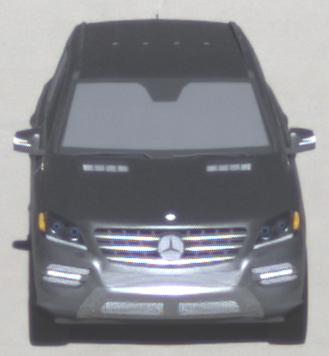
Make: Mercedes-Benz
Model: ML 350
Detailed model: M-Class (166)
Model produced from: 2011/11
Model produced until: 2014/10
Doors: 5
Color: gray
Road condition: dry road
Daytime: morning or afternoon
Contrast: high contrast